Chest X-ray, AP view. Patient: 56 years old, sex F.
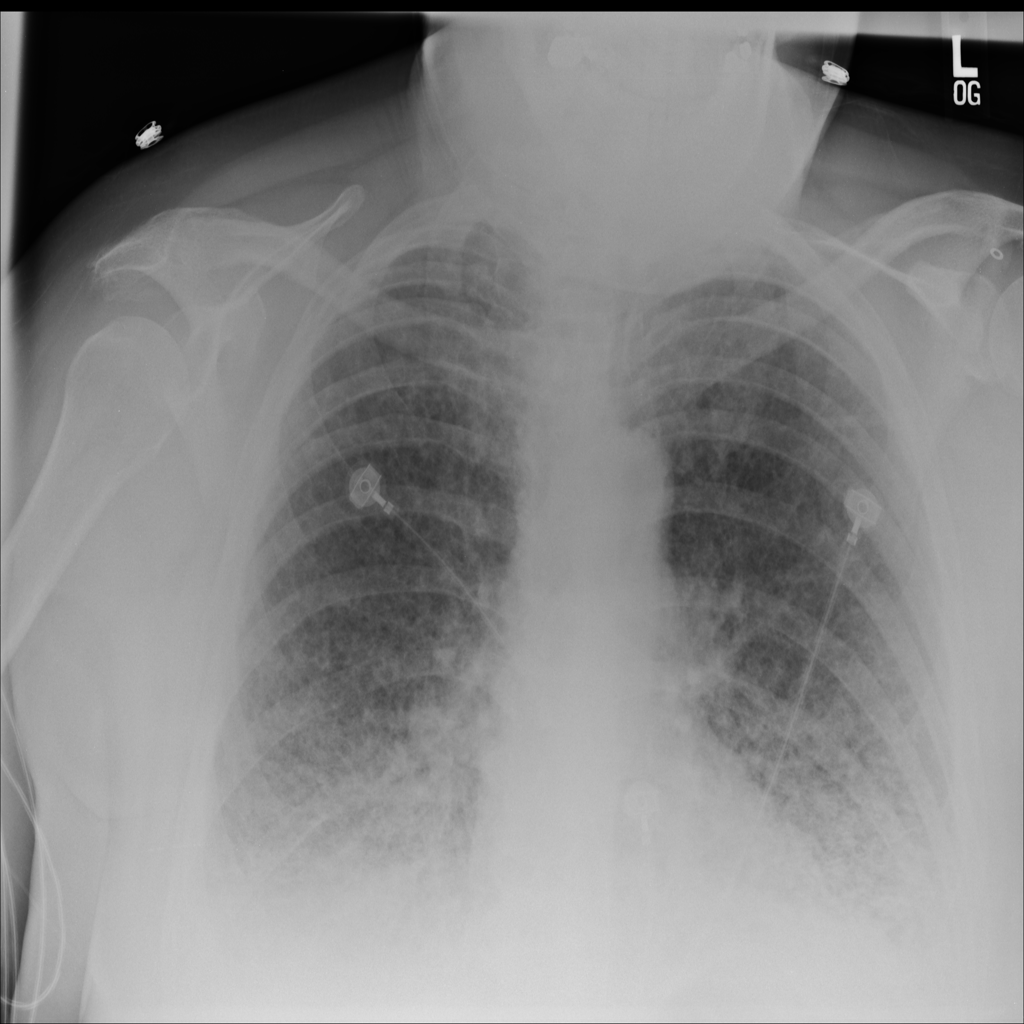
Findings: Atelectasis